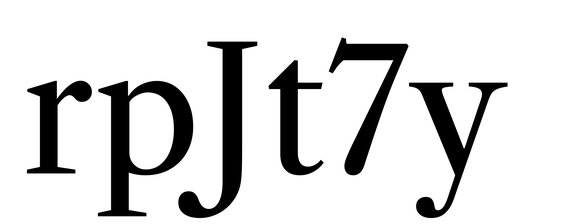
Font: LibreCaslonText_Regular